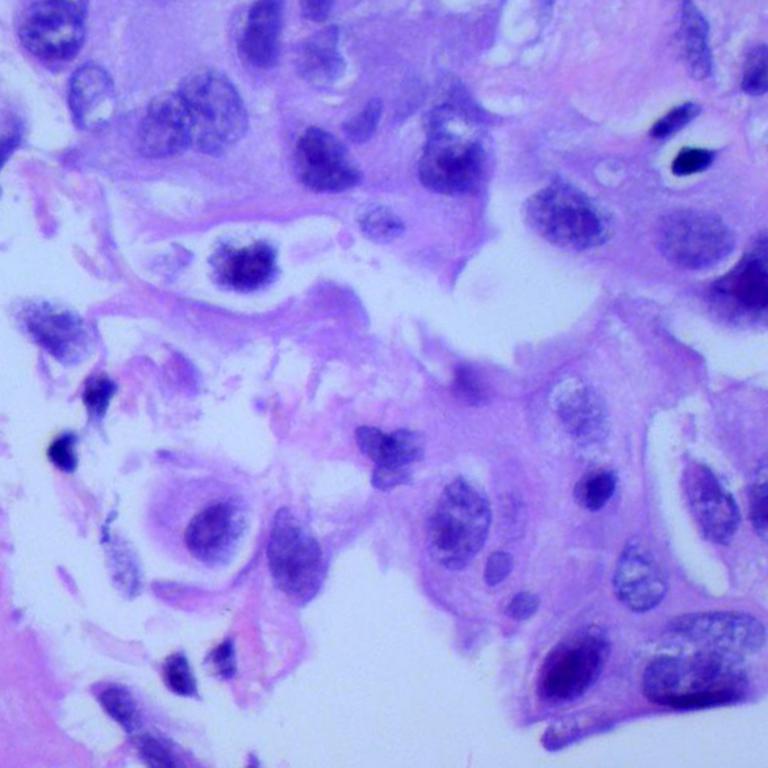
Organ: lung
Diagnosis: adenocarcinomas